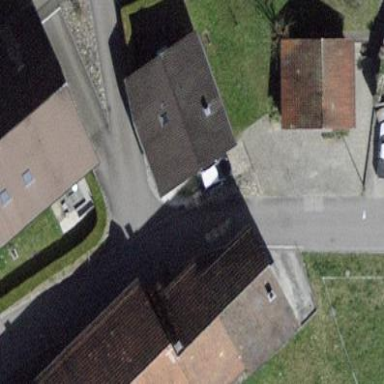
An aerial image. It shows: Building with tile roof.